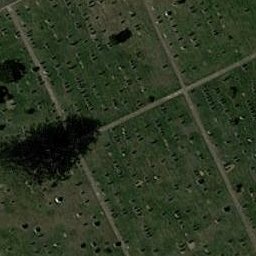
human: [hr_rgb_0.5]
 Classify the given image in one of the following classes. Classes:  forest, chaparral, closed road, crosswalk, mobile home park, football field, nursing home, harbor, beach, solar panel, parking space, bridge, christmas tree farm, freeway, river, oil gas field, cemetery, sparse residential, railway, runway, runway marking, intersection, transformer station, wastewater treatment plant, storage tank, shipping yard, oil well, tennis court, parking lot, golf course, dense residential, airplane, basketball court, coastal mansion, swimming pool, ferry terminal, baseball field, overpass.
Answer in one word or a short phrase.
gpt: cemetery